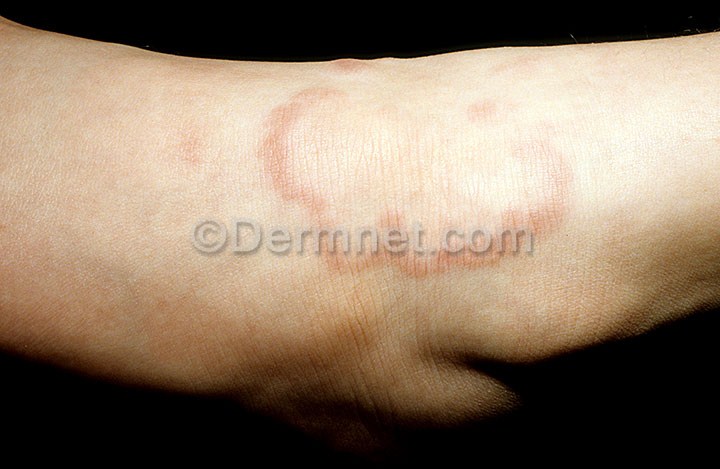
Disease: Systemic Disease